Fundus camera: zeiss
Shooting center: midpoint
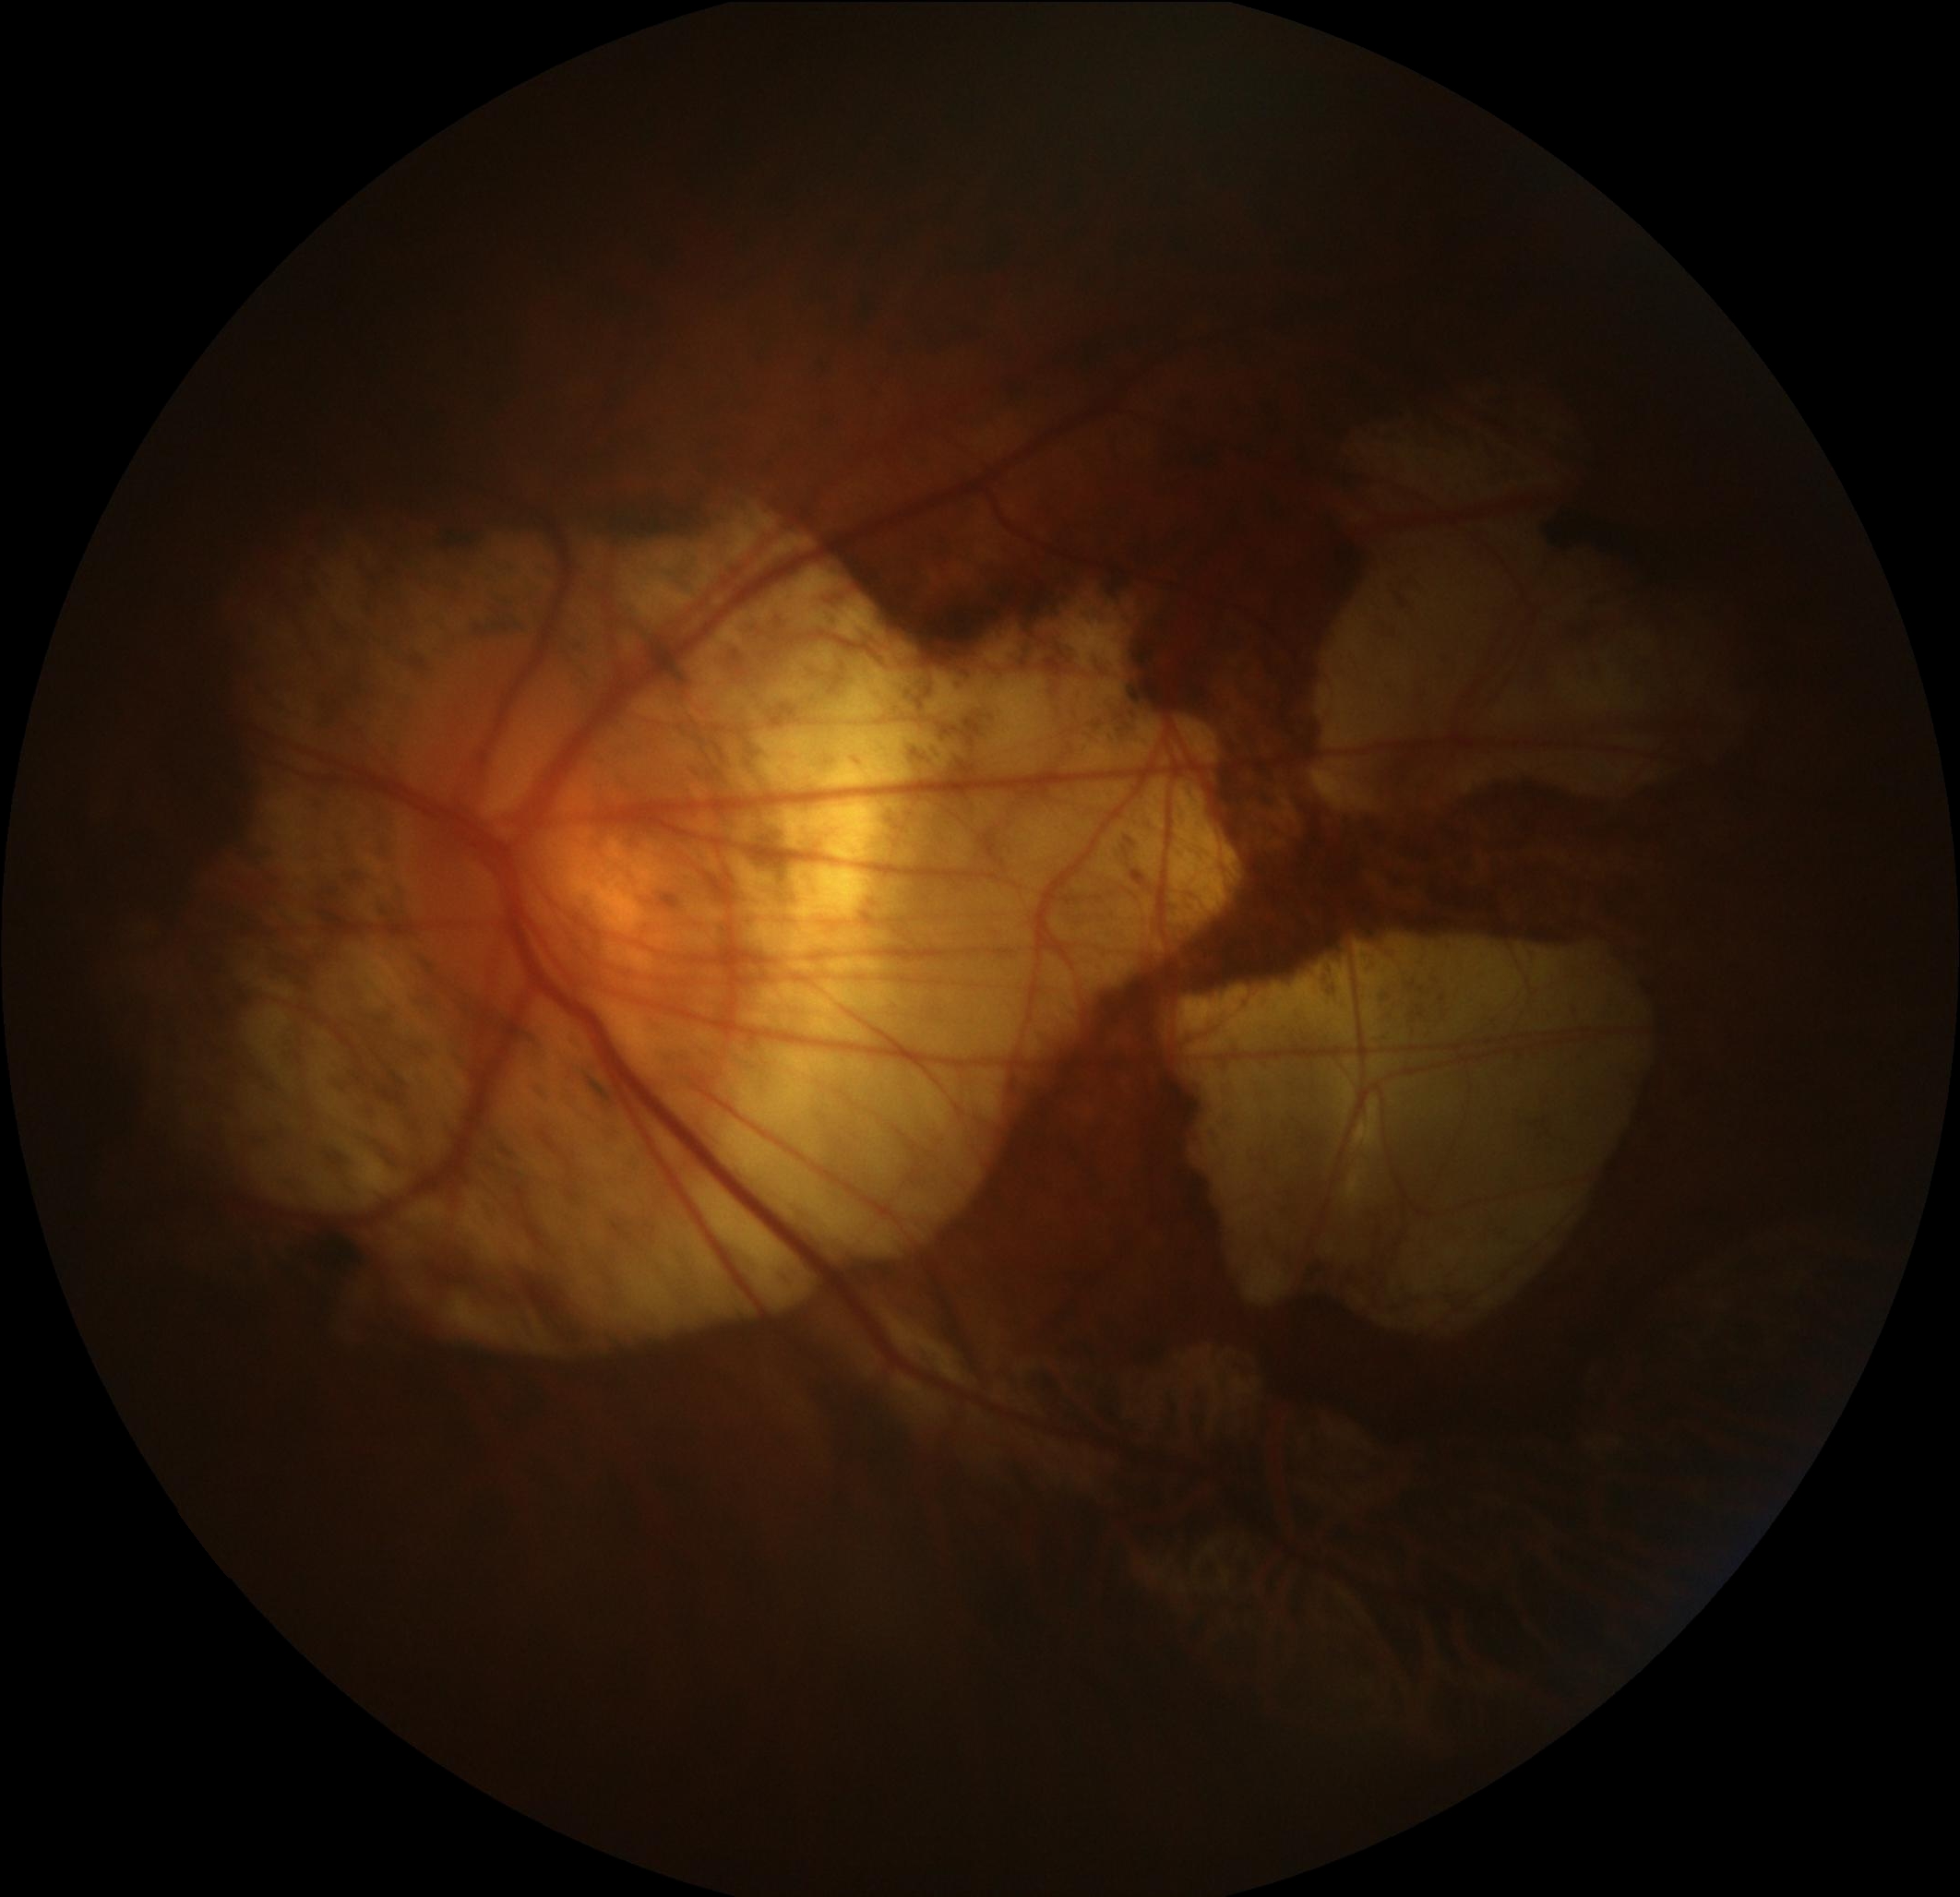
Pathologic myopia: yes
Patchy retinal atrophy: present
Retinal detachment: absent